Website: apple
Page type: customer-info-address
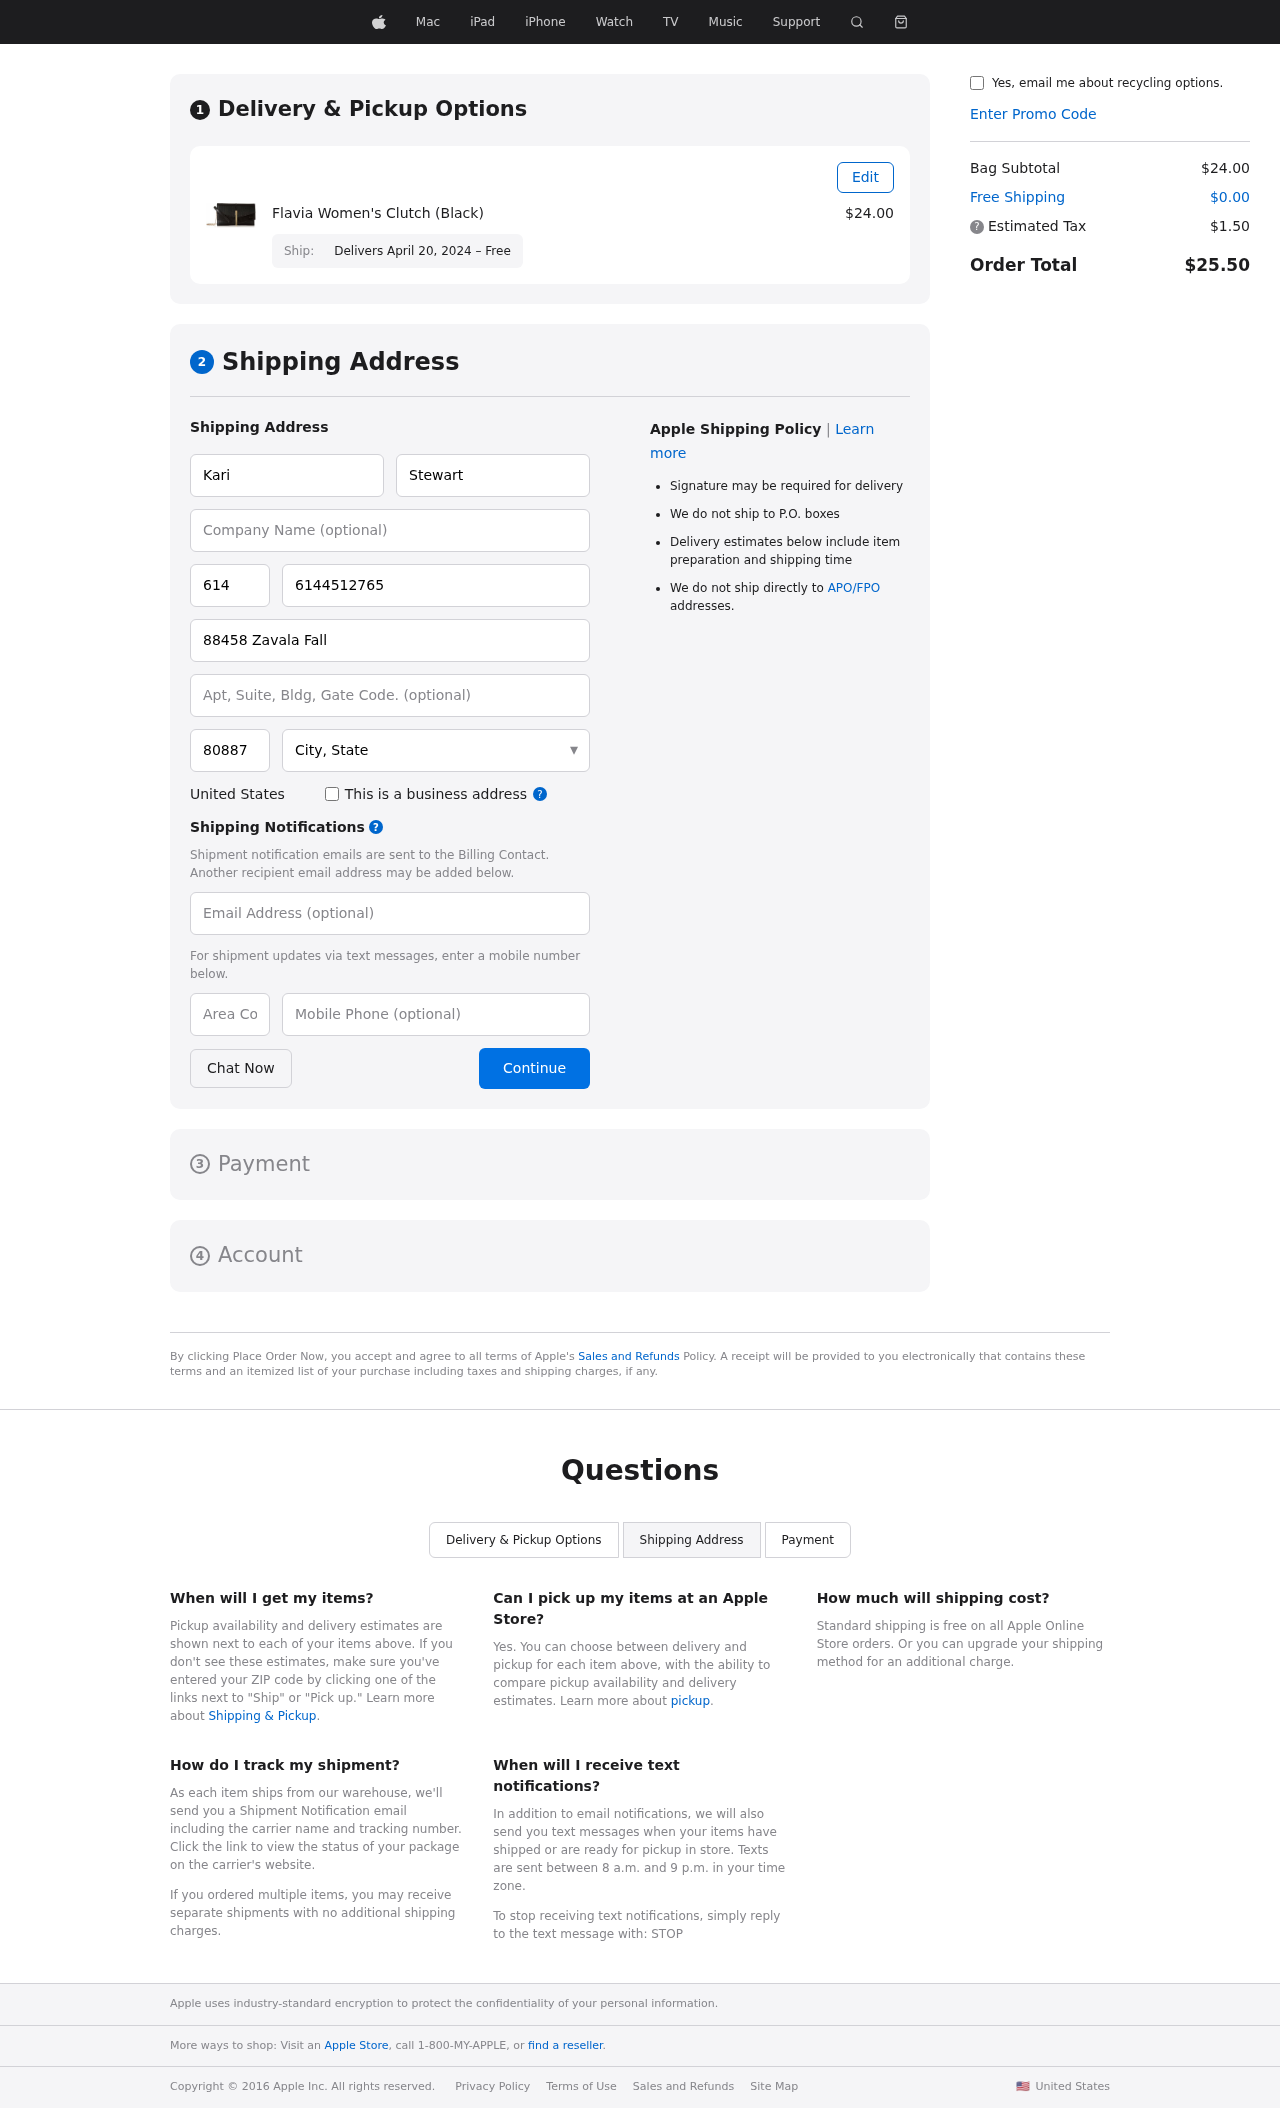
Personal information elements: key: PII_CITY_STATE
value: New Luismouth, WV
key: PII_COUNTRY
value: United States
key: PII_EMAIL
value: kstewart@yahoo.com
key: PII_FIRSTNAME
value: Kari
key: PII_LASTNAME
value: Stewart
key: PII_PHONE
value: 6144512765
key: PII_PHONE_AREA
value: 614
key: PII_POSTCODE
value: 80887
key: PII_STREET
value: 88458 Zavala Fall
Product elements: key: PRODUCT1_NAME
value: Flavia Women's Clutch (Black)
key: PRODUCT1_PRICE
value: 24
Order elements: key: ORDER_DELIVERY_DATE
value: Delivers April 20, 2024 – Free
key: ORDER_SUBTOTAL
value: $24.00
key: ORDER_SHIPPING_COST
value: $0.00
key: ORDER_TAX
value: $1.50
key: ORDER_TOTAL
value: $25.50